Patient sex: M
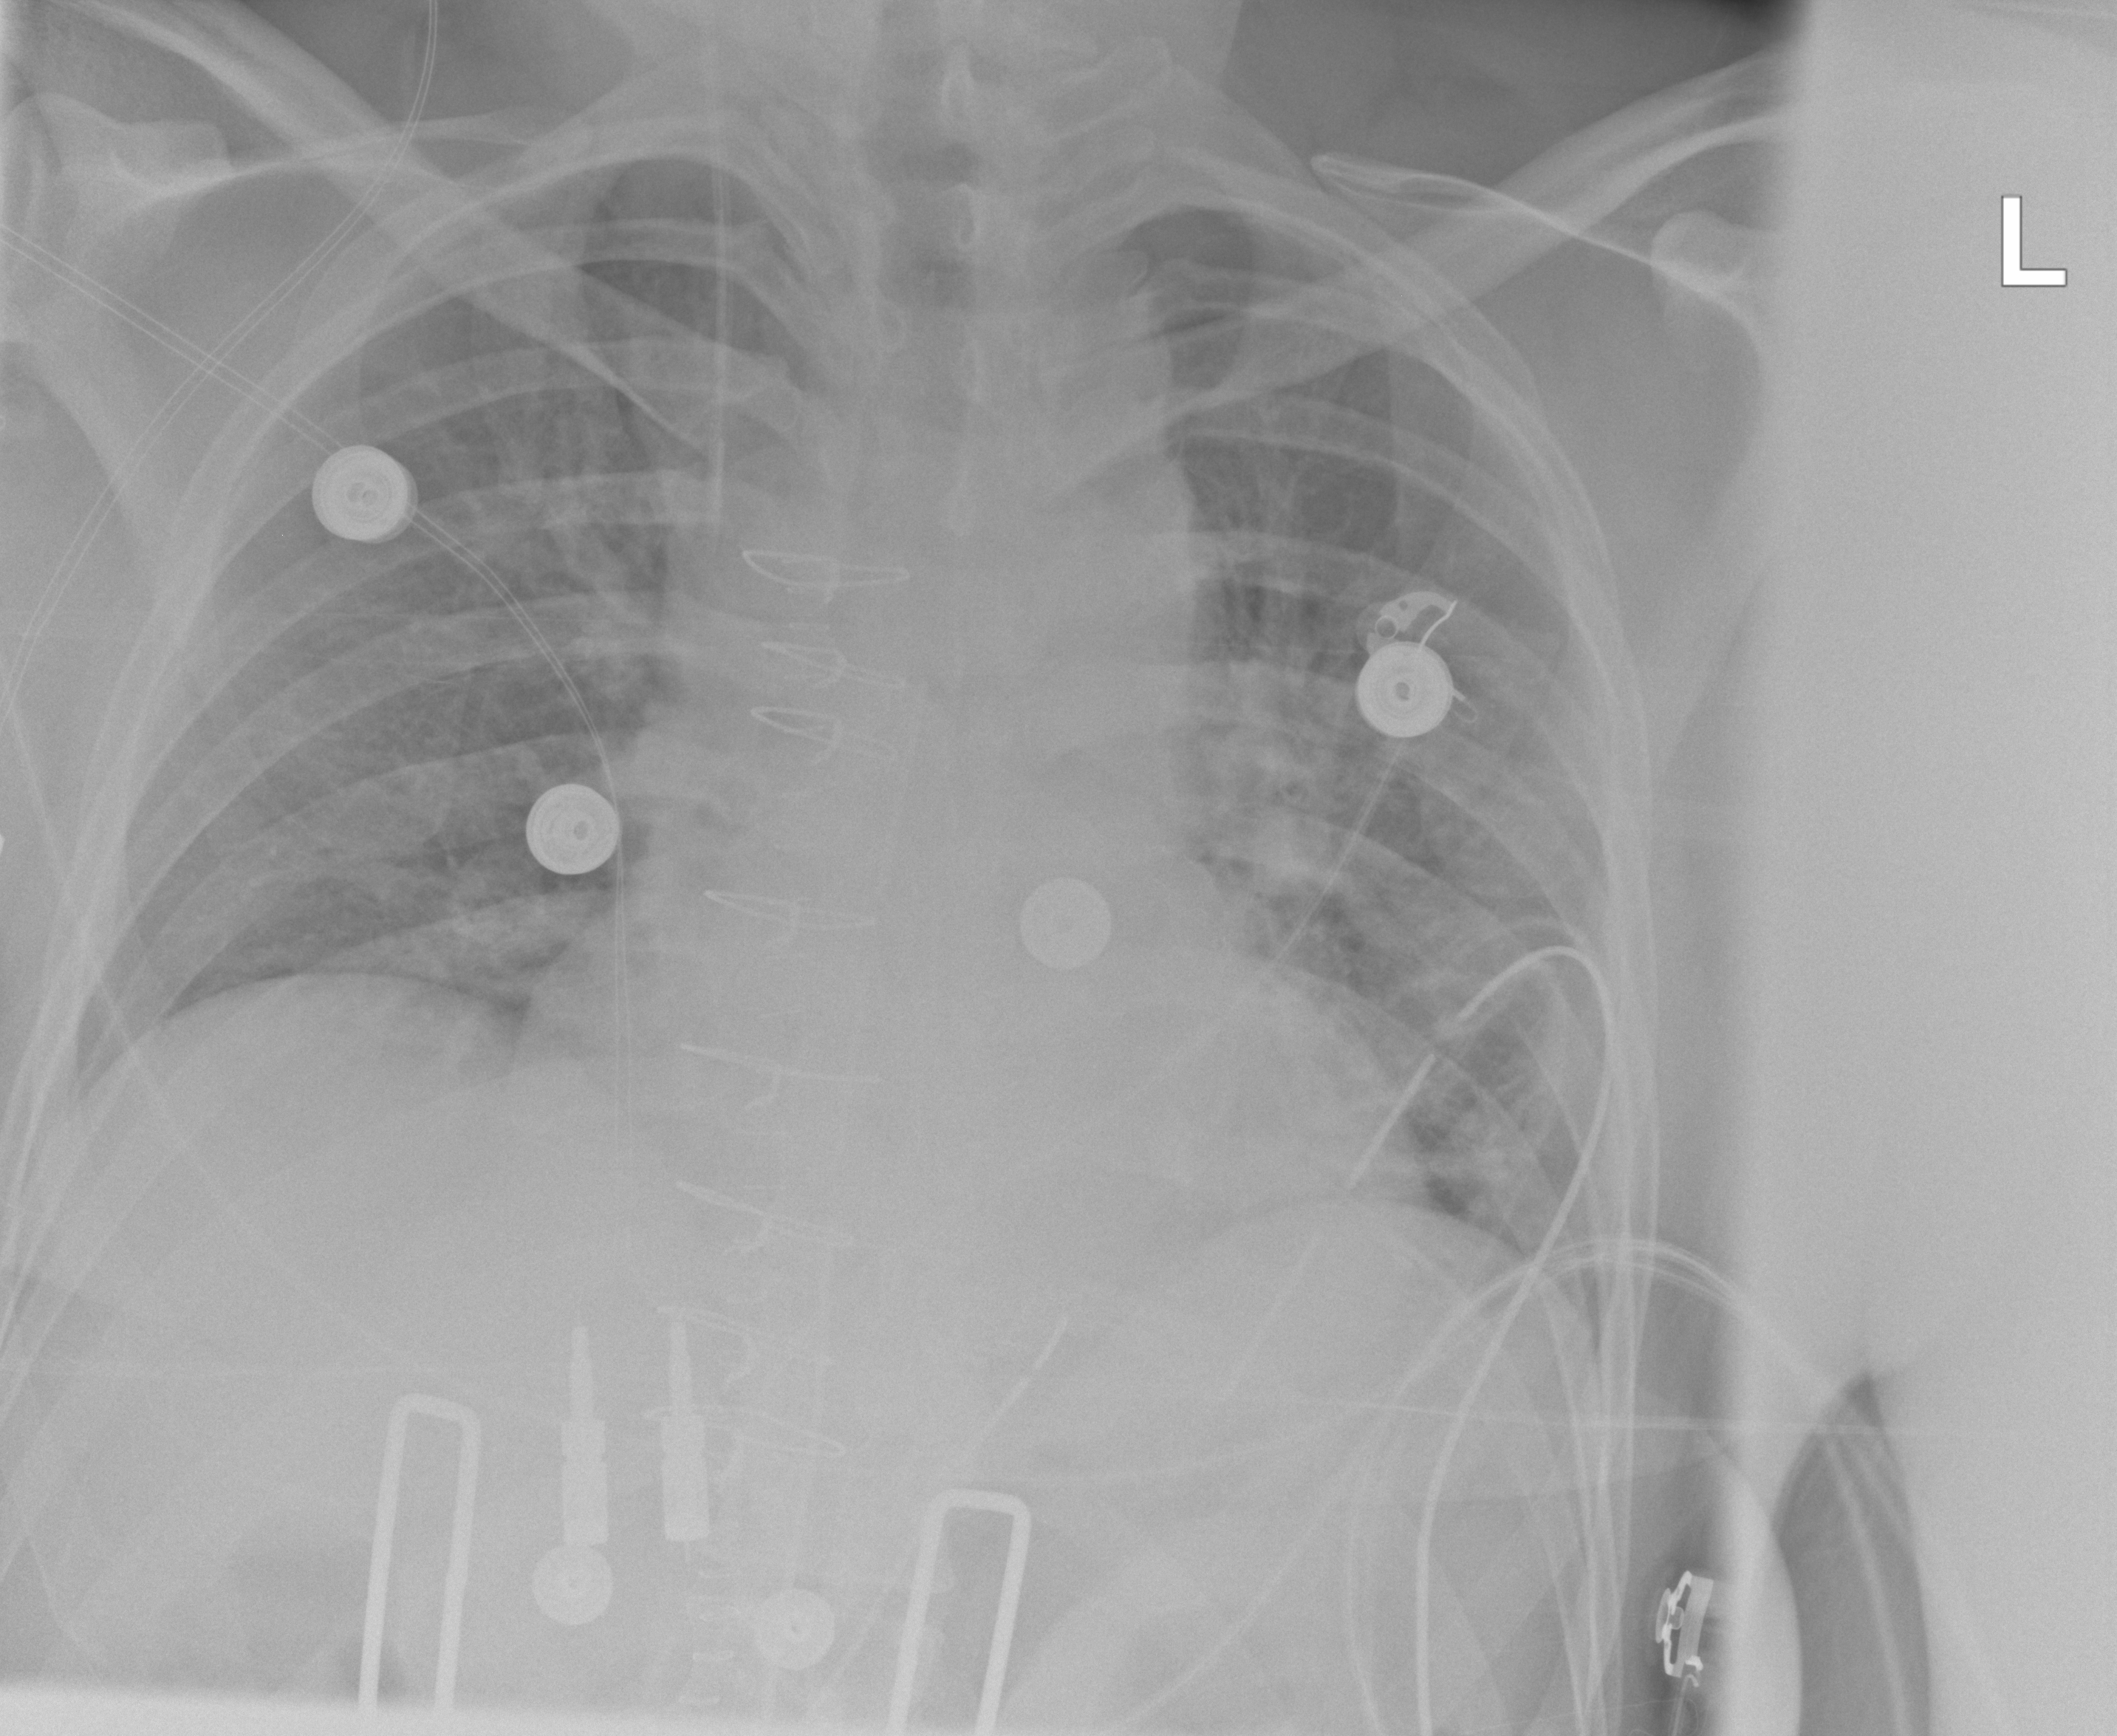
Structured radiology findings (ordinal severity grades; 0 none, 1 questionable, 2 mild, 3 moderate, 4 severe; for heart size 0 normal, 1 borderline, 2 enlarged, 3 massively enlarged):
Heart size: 1
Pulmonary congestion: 2
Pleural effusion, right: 0
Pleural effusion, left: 0
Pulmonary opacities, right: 0
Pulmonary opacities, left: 0
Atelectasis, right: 0
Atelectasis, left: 0